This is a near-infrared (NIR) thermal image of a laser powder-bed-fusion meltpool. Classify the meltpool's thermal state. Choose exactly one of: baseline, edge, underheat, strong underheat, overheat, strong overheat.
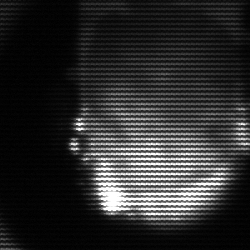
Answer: baseline